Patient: sex F, age 33
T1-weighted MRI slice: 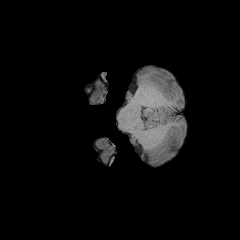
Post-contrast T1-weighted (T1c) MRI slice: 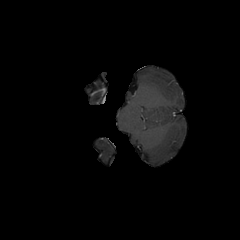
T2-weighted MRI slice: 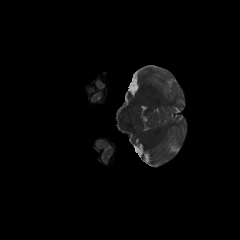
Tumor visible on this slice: no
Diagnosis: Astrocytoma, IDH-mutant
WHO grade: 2